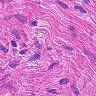
Metastatic tissue present: no